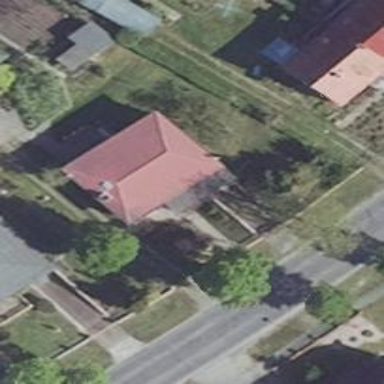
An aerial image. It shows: Simple and straightforward house.